Question: im reading about base b expansion of n algorithm and this book is really hard to read and understand, i am not sure what the bottom part means...

does it return n or what ? how would you do this...thanks
'''
some method (n,b)
if b == 0
return 1
q = n
k = 0
while q does not == 0
a[k] = q % b
q = q / b
k = k + 1
return ???
'''
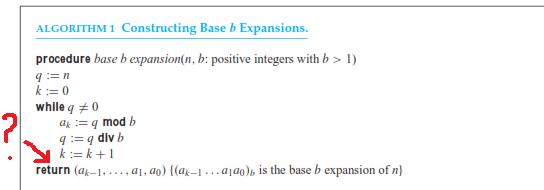
Answer: I wrote an implementation in C for the function. It uses a pointer as input parameter, where the output (a vector of integers) will be placed. The function also returns an integer - the logical size of the vector.
'''
#include <assert.h>
int toBase(int n, int b, int* answer) {
assert(b > 1);
q = n
k = 0
while (q != 0) {
answer[k] = q % b;
q /= b;
++k;
}
return k;
}
int main() {
int answer[32];
int n = 100000;
int b = 2;
int answerSize = toBase(n, b, answer);
// use answer and answerSize
return 0;
}
'''
Another way to do it (without the pointer parameter) is to allocate memory for the vector inside the function and return it, requiring the calling function to release the used memory after it has finished processing it.
In this case, you can't tell the logical size of the vector, so you have to set answer[k] to a special value (-1 here), to know where the vector ends.
'''
#include <assert.h>
int* toBase(int n, int b) {
assert(b > 1);
int* answer = malloc(33 * sizeof(int));
q = n
k = 0
while (q != 0) {
answer[k] = q % b;
q /= b;
++k;
}
answer[k] = -1;
return answer;
}
int main() {
int n = 100000;
int b = 2;
int *answer = toBase(n, b);
// use answer
free(answer);
return 0;
}
'''
A more elegant solution (in C++) is to use the STL vector class.